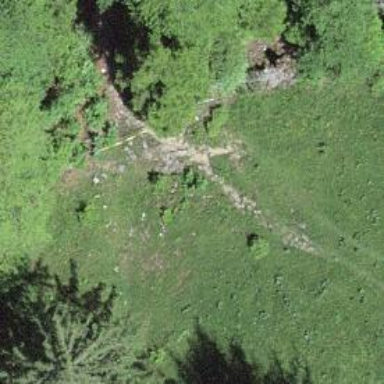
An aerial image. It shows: Unpaved path.